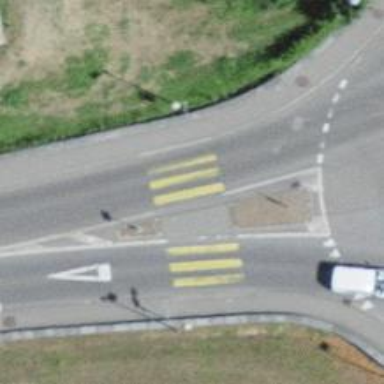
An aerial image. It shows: Zebra crossing on the road.